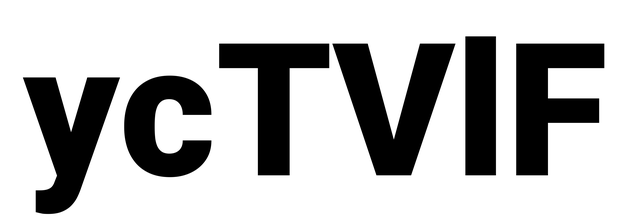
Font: Roboto_Black